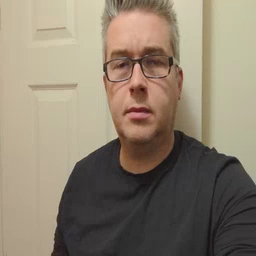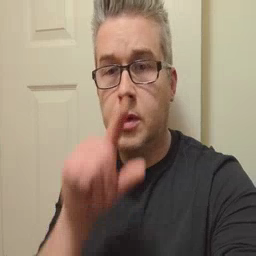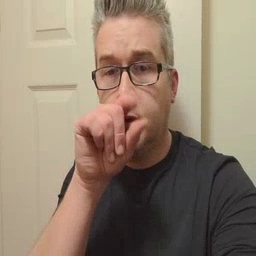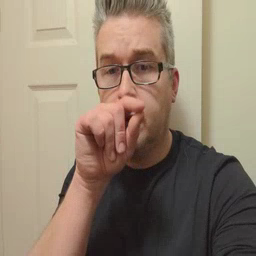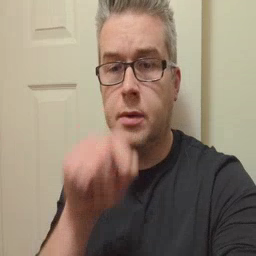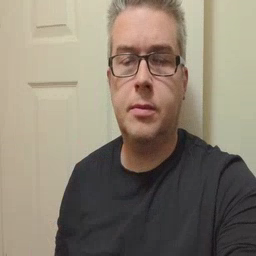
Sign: bird